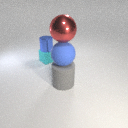
large gray rubber cylinder below large blue rubber sphere